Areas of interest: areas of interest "Lan Li Yuan"
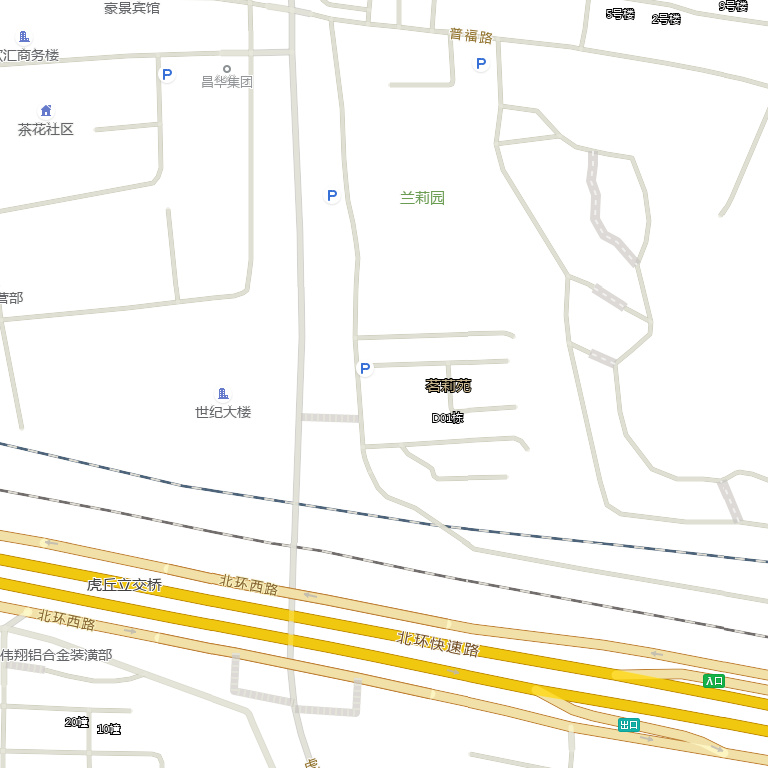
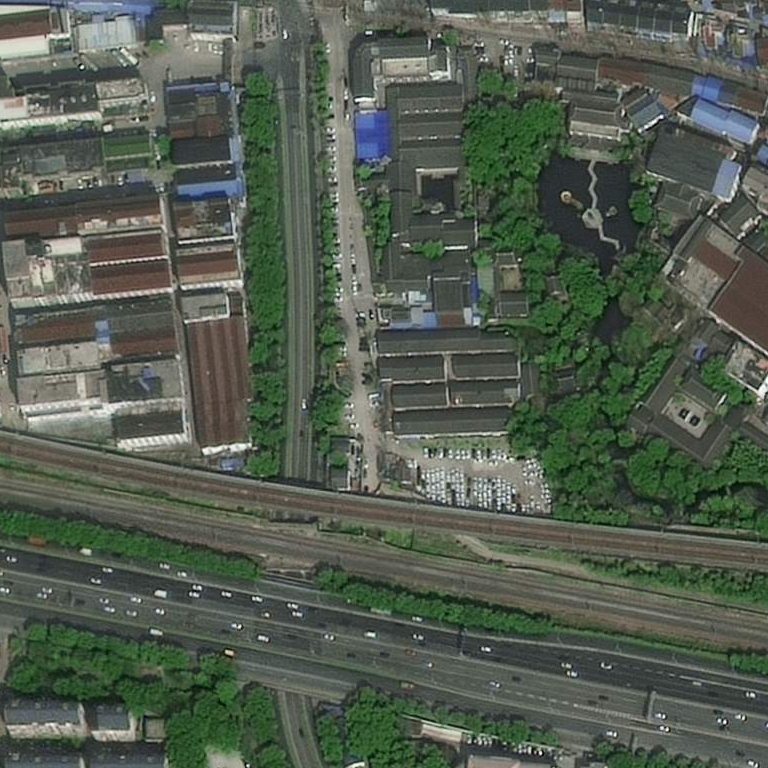